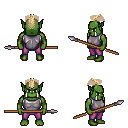
a pixel art fantasy rpg character, male body template, orc, green skin, steel chest armor, magenta pants, white blonde short mohawk hairstyle, spear, four views (front, back, left, right), 2x2 character sprite sheet, small pixel art, hard edges, no anti-aliasing